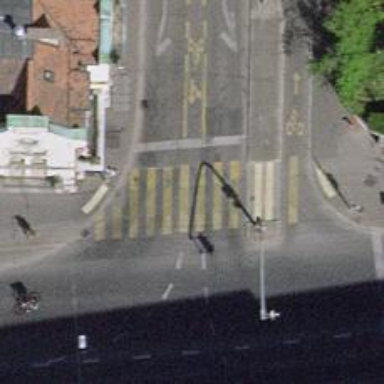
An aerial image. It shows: Road crossing with traffic signals.